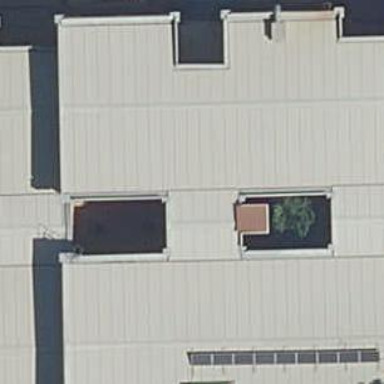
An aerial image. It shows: School building.